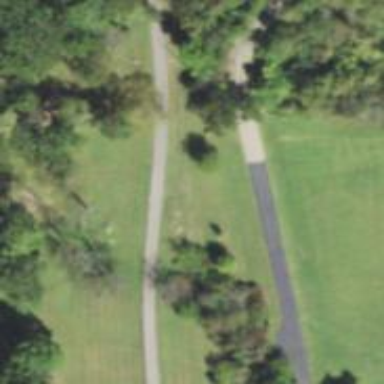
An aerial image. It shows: Driveway leading to service road.